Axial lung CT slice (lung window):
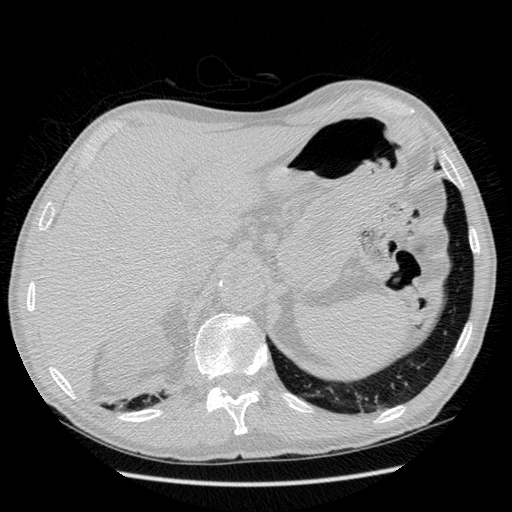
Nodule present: no